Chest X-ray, AP view. Patient: 25 years old, sex M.
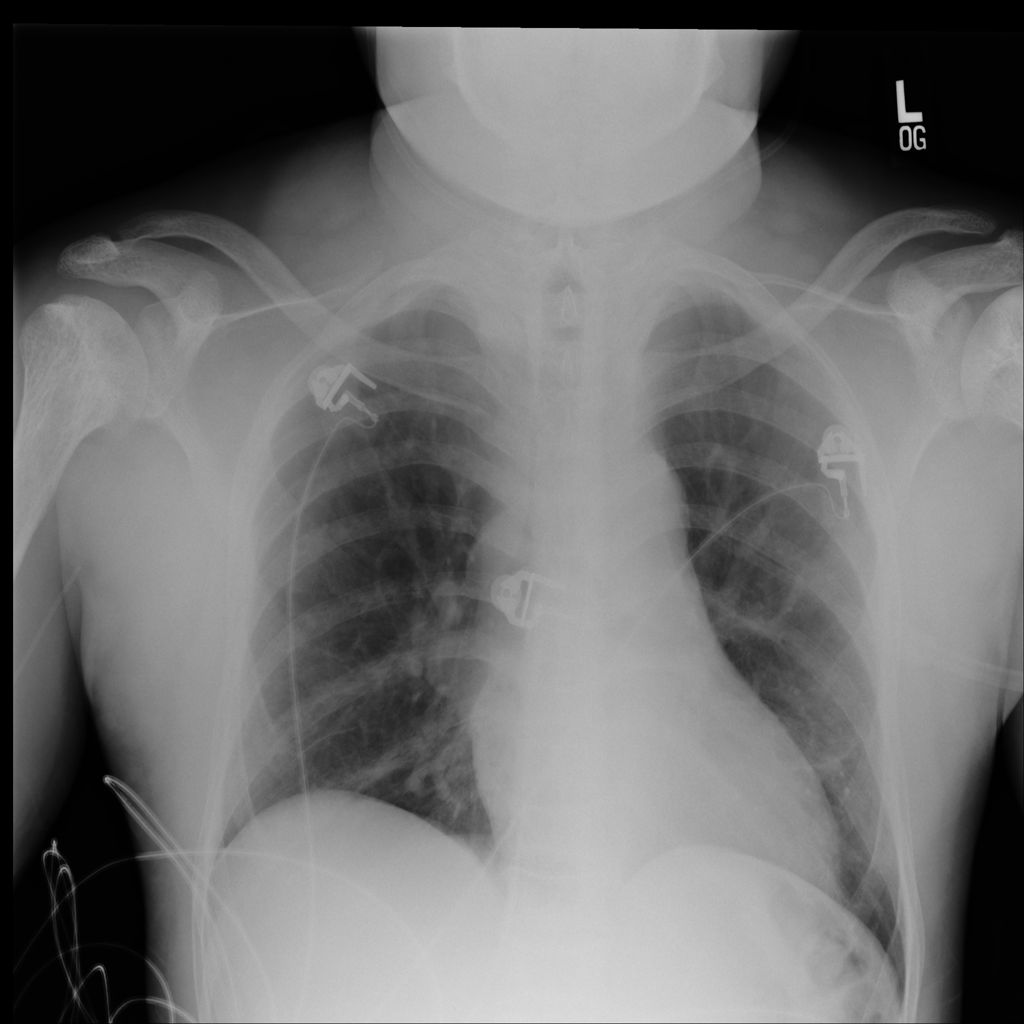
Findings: No Finding